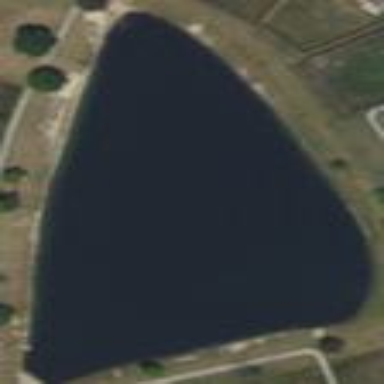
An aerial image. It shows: Pond with natural water.